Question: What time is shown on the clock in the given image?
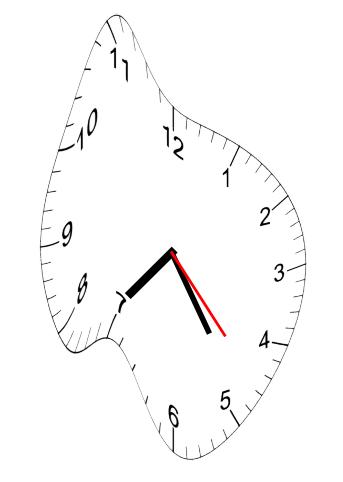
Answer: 07:24:23